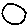
Label: circle